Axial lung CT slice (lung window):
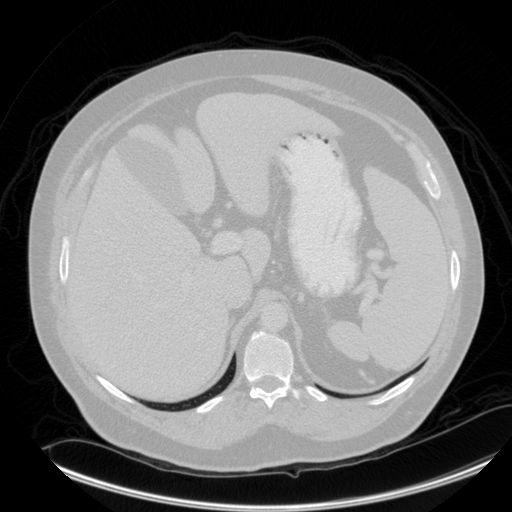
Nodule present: no